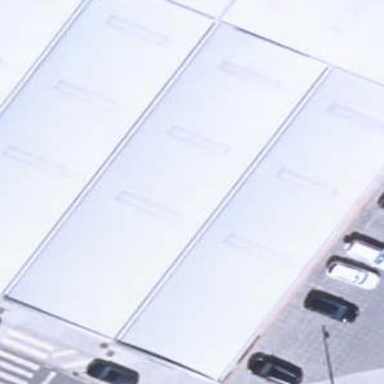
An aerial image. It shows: Industrial building.